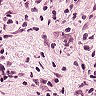
Metastatic tissue present: yes